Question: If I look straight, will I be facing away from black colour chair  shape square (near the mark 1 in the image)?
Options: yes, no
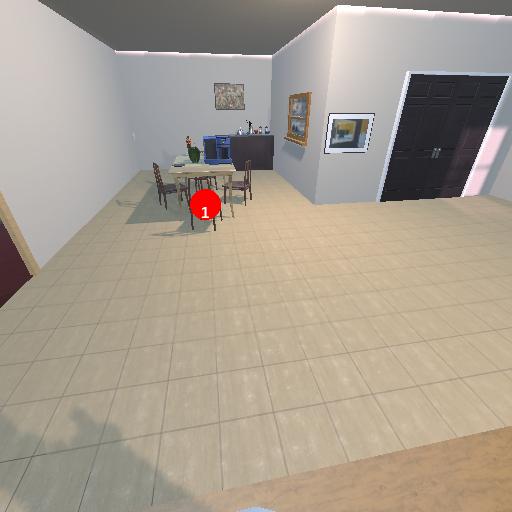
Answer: yes